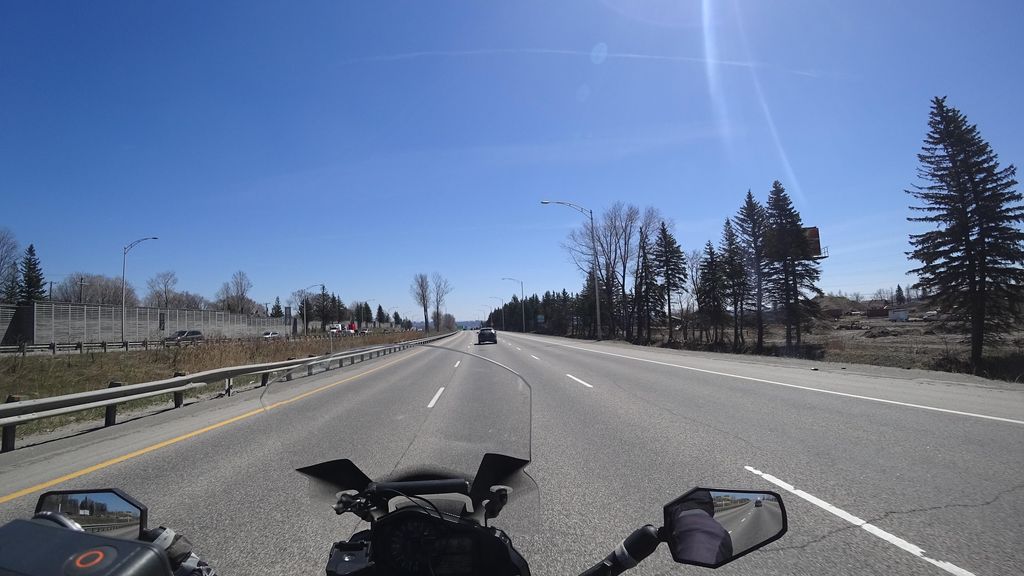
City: quebec_city